Question: In the following code please tell me how to remove the line in IntervalMarker using Jfreechart?
'''
IntervalMarker target1 = new IntervalMarker(85,111);
GradientPaintTransformer t1 = new StandardGradientPaintTransformer(GradientPaintTransformType.VERTICAL);
target1.setPaint(new GradientPaint(0.0F, 0.0F,new Color(189,227,208), 0.0F, 0.0F, new Color(186,214,231)));
target1.setGradientPaintTransformer(t1);
xyplot.addRangeMarker(target1,Layer.BACKGROUND);
'''

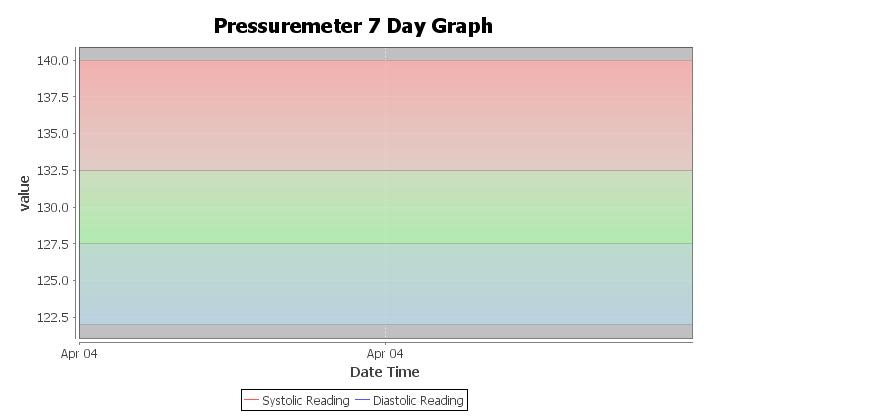
Answer: Use
'''
target1.setOutlineStroke(new BasicStroke(0));
'''
Or
'''
target1.setOutlineStroke(null);
'''
Update to show results
Null 'OutlineStroke'

'BasicStroke(0)'

Default